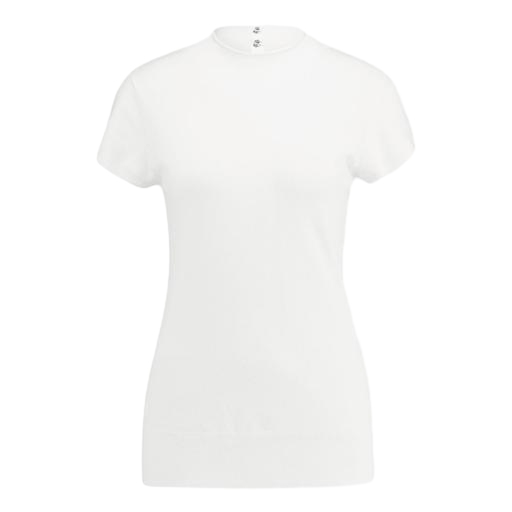
high-neck ribbed-jersey t-shirt, white woman's tee, white short-sleeved top, white background